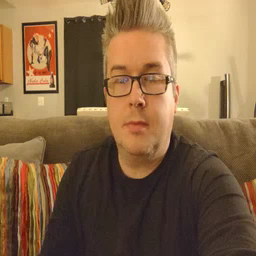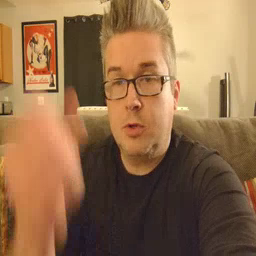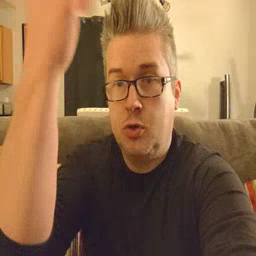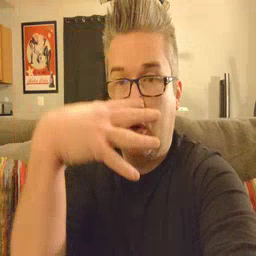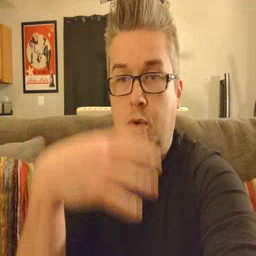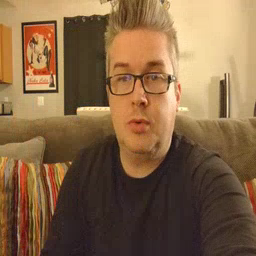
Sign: shower